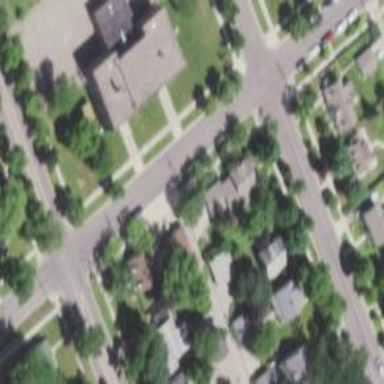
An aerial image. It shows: Alleyway designated as service road.